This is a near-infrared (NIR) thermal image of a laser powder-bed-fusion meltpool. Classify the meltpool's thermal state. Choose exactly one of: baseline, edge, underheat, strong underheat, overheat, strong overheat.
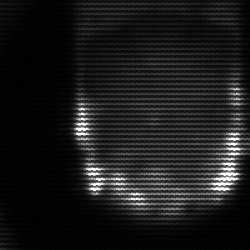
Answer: baseline